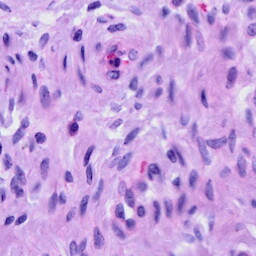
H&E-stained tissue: Cervix